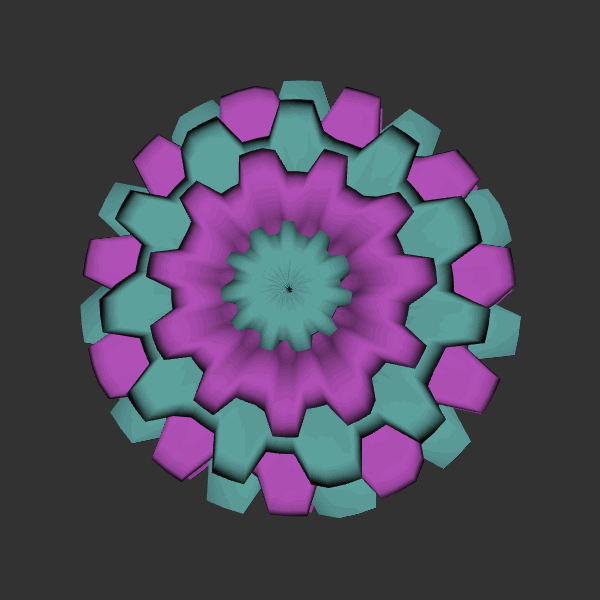
Background: dark